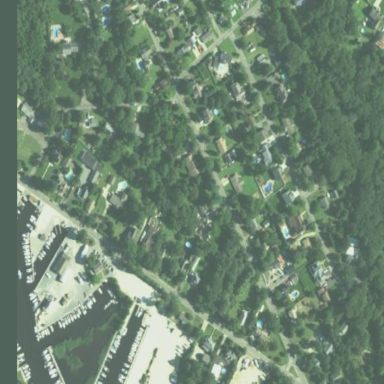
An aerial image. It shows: Boatyard along the waterway.